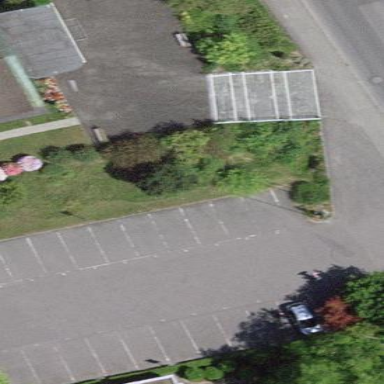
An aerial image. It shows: Parking area with surface.